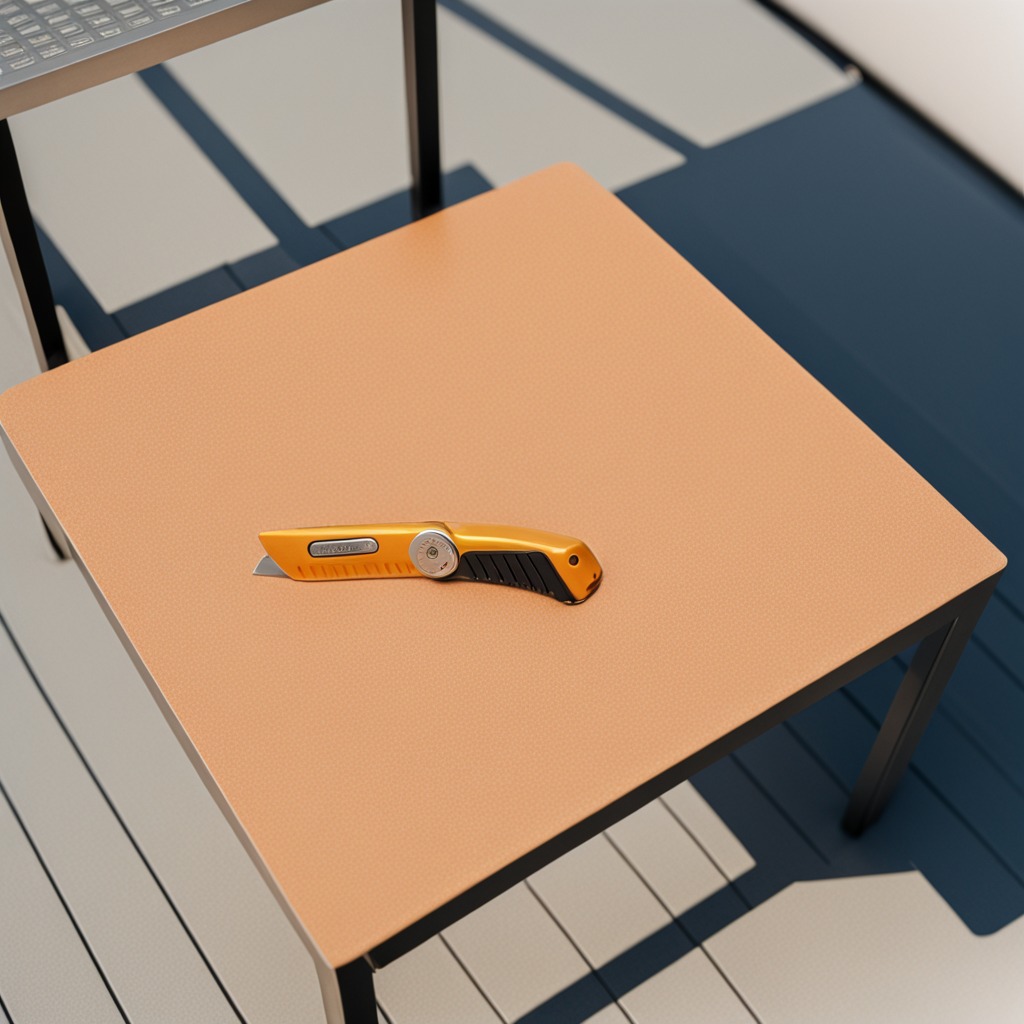
A utility knife is lying on a clean utility table in a temporary outdoor tool station textured surface afternoon light completely empty no clutter no objects on or around the table